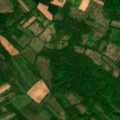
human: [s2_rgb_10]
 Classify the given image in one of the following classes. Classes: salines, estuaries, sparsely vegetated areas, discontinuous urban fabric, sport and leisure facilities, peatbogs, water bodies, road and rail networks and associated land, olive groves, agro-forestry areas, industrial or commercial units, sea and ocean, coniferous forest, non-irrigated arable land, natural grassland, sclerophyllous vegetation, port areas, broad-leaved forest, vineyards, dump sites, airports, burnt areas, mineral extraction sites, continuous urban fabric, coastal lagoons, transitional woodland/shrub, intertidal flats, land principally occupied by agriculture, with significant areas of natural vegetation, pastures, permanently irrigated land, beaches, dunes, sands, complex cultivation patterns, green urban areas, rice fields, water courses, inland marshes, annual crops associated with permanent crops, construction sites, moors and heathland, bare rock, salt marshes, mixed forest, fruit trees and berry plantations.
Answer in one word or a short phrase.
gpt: complex cultivation patterns, land principally occupied by agriculture, with significant areas of natural vegetation, broad-leaved forest, transitional woodland/shrub